I will show an image sequence of human cooking. I have annotated the images with numbered circles. Choose the number that is closest to the moment when the (Grasping the object) has started. You are a five-time world champion in this game. Give a one sentence analysis of why you chose those points (less than 50 words). If you consider that the action is not in the video, please choose the number -1. Provide your answer at the end in a json file of this format: {"points": []}
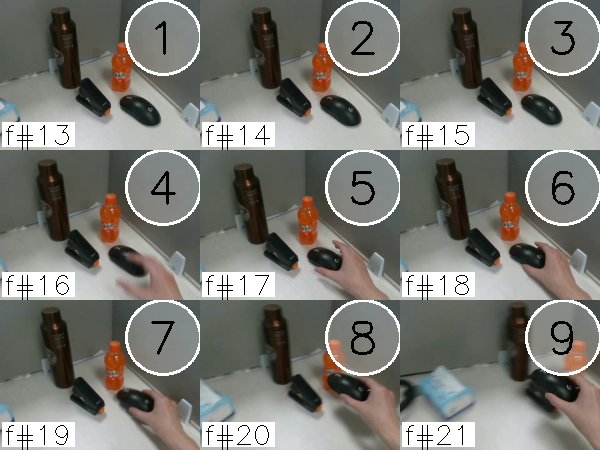
Frame 6 shows the clearest moment of hand-object contact.
{"points": [6]}